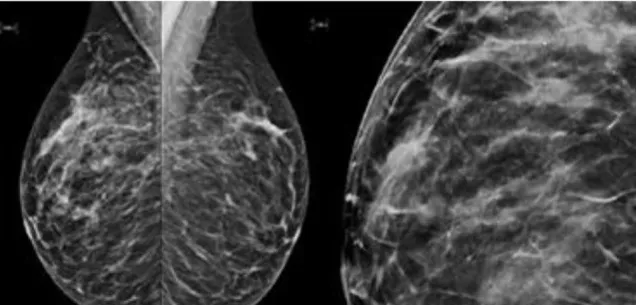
Mammography showed a dense ovoid opacity of 14 mm with irregular suspicious micro calcifications.
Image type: radiology (x_ray)